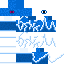
A female human skin with dark skin, wearing brown long hair dressed in a blue hoodie and blue pants, featuring a closed mouth.